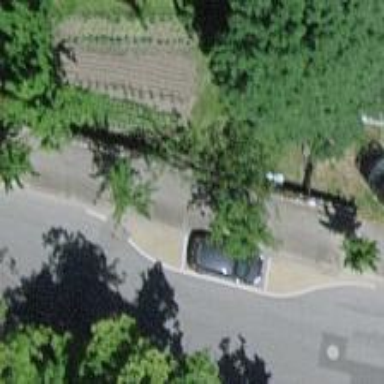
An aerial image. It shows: Street tree with broadleaved leaves.